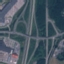
Land use / land cover: Highway